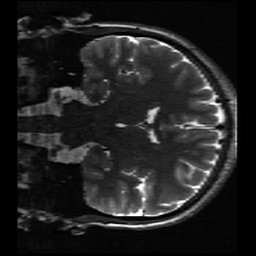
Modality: inplaneT2
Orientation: coronal